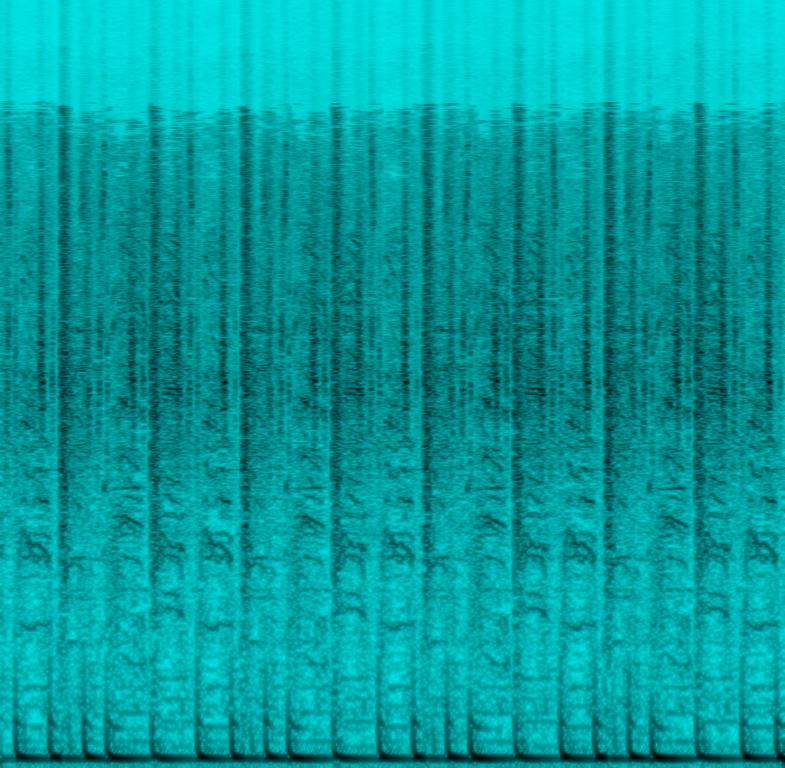
The low quality recording features a club house song that consists of groovy 808 bass, crispy claps, shimmering muffled shakers and high pitched harmonizing male vocals singing over it. The recording is thin and it sounds groovy, fun and happy.